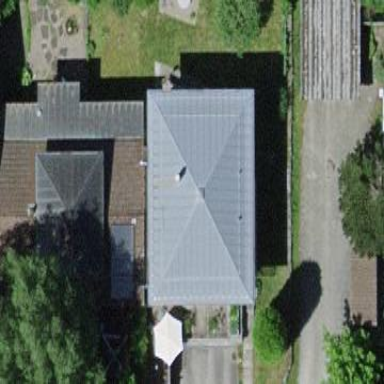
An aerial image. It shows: Garage building.